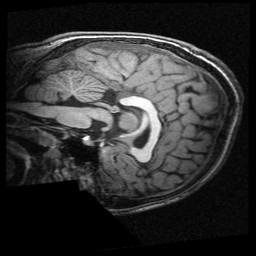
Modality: T1w
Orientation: sagittal
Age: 11
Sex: male
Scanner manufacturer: siemens
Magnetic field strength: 3 T
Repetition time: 2.3 s
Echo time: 0.00336 s